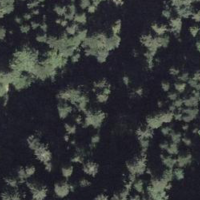
EUNIS habitat code: 43
Species observed at this site:
Achillea macrophylla